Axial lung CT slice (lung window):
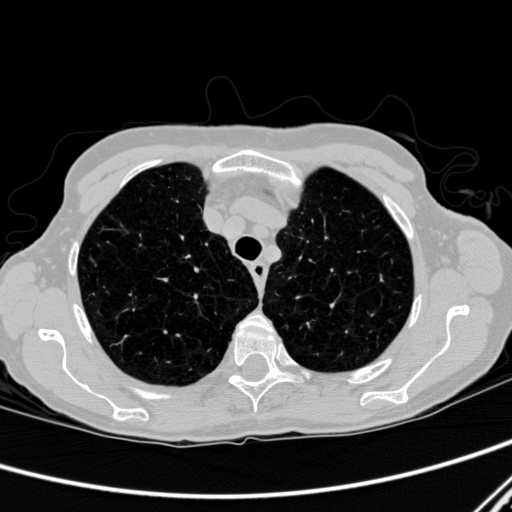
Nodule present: no